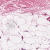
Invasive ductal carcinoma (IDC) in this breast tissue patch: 0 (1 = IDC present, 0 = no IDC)